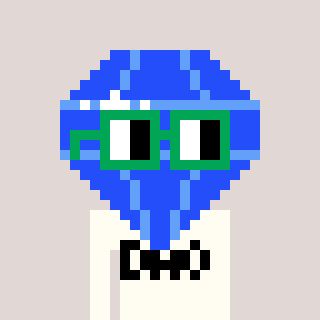
a pixel art character with square green glasses, a blue diamond-shaped head and a grayscale-colored body on a warm background